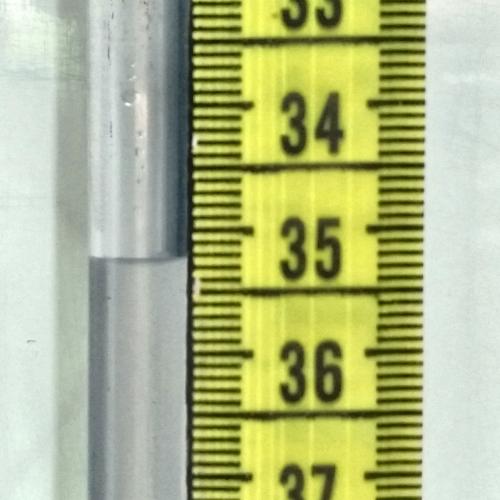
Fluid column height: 35.2 cm